Field crop: maize
Growth stage: 2
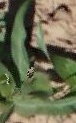
Species: maize